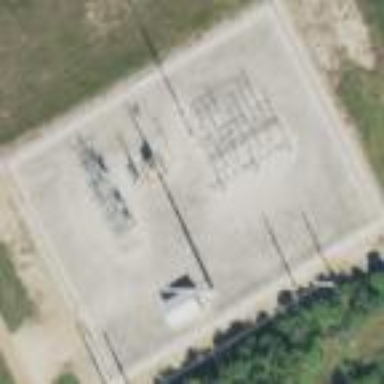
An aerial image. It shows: Distribution power substation secured by fence.